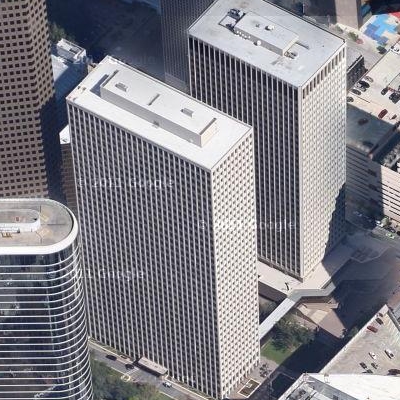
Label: Industry